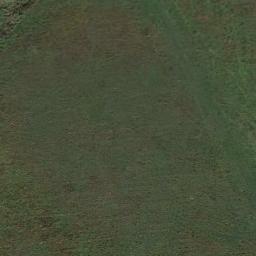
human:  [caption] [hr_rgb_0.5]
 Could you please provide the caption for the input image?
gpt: A large lush green meadow covered with green grass .

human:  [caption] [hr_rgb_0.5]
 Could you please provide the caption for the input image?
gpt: There is no grass in some parts of the meadow .

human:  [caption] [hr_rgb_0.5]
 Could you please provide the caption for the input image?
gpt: This meadow has different sparsity in different places .

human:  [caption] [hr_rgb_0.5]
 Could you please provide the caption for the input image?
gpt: The entire image is dominated by grass .

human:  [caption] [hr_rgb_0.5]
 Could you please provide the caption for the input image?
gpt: A sparse meadow with some green grass .